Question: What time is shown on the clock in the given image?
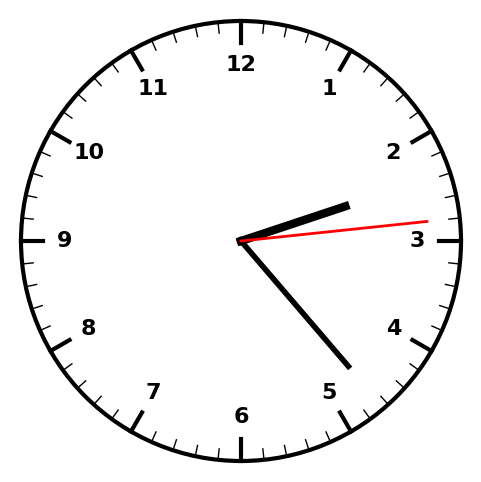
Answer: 02:23:14